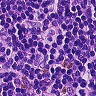
Metastatic tissue present: no